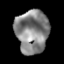
Tissue: prostate
Cell type: T cells
Senescence score: 0.3037
Nuclear area (px): 1385
Mean DAPI intensity: 133.686